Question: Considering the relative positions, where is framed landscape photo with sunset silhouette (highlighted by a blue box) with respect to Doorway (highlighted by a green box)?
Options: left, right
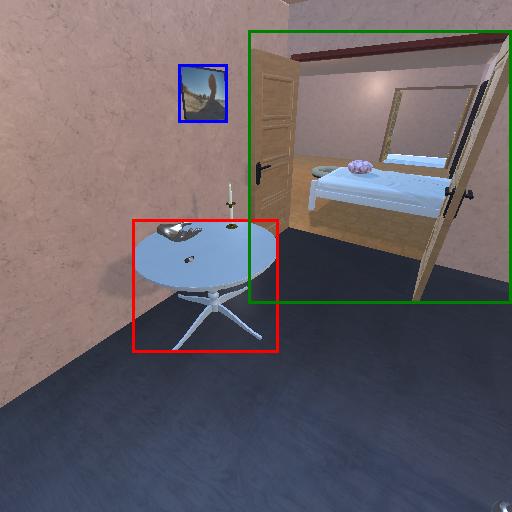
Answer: left